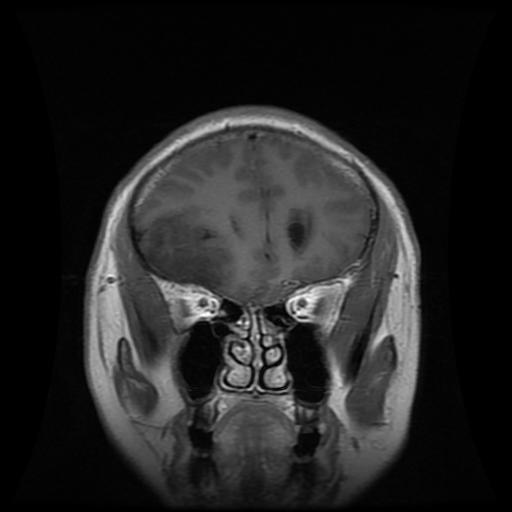
Label: glioma